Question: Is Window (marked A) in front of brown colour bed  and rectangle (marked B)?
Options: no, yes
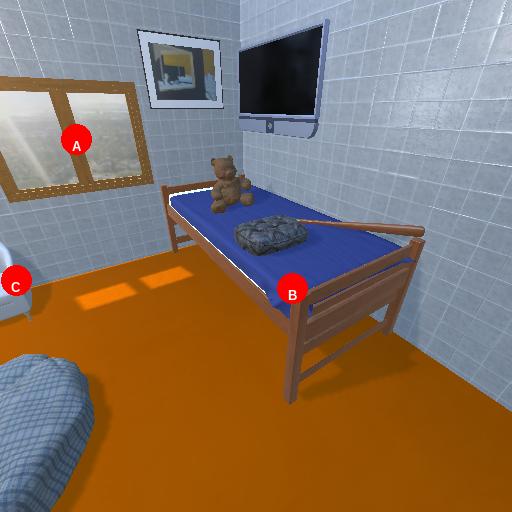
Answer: no